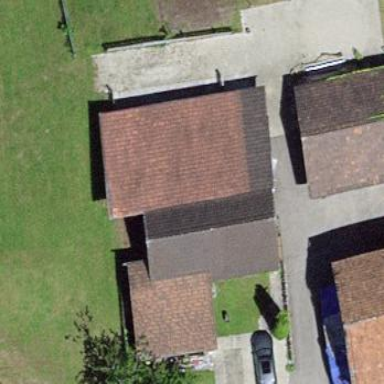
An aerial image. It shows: View of roof of building.